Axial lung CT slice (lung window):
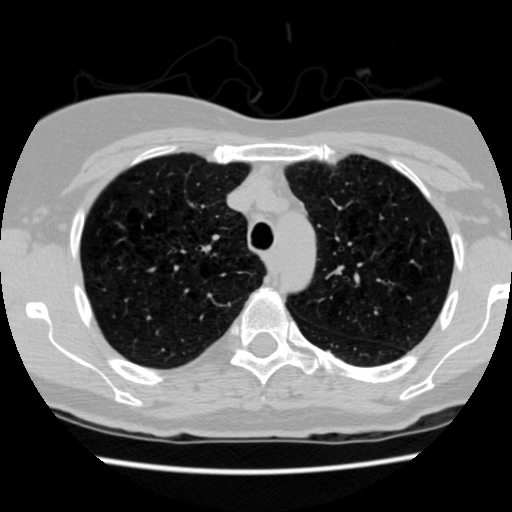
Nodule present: no